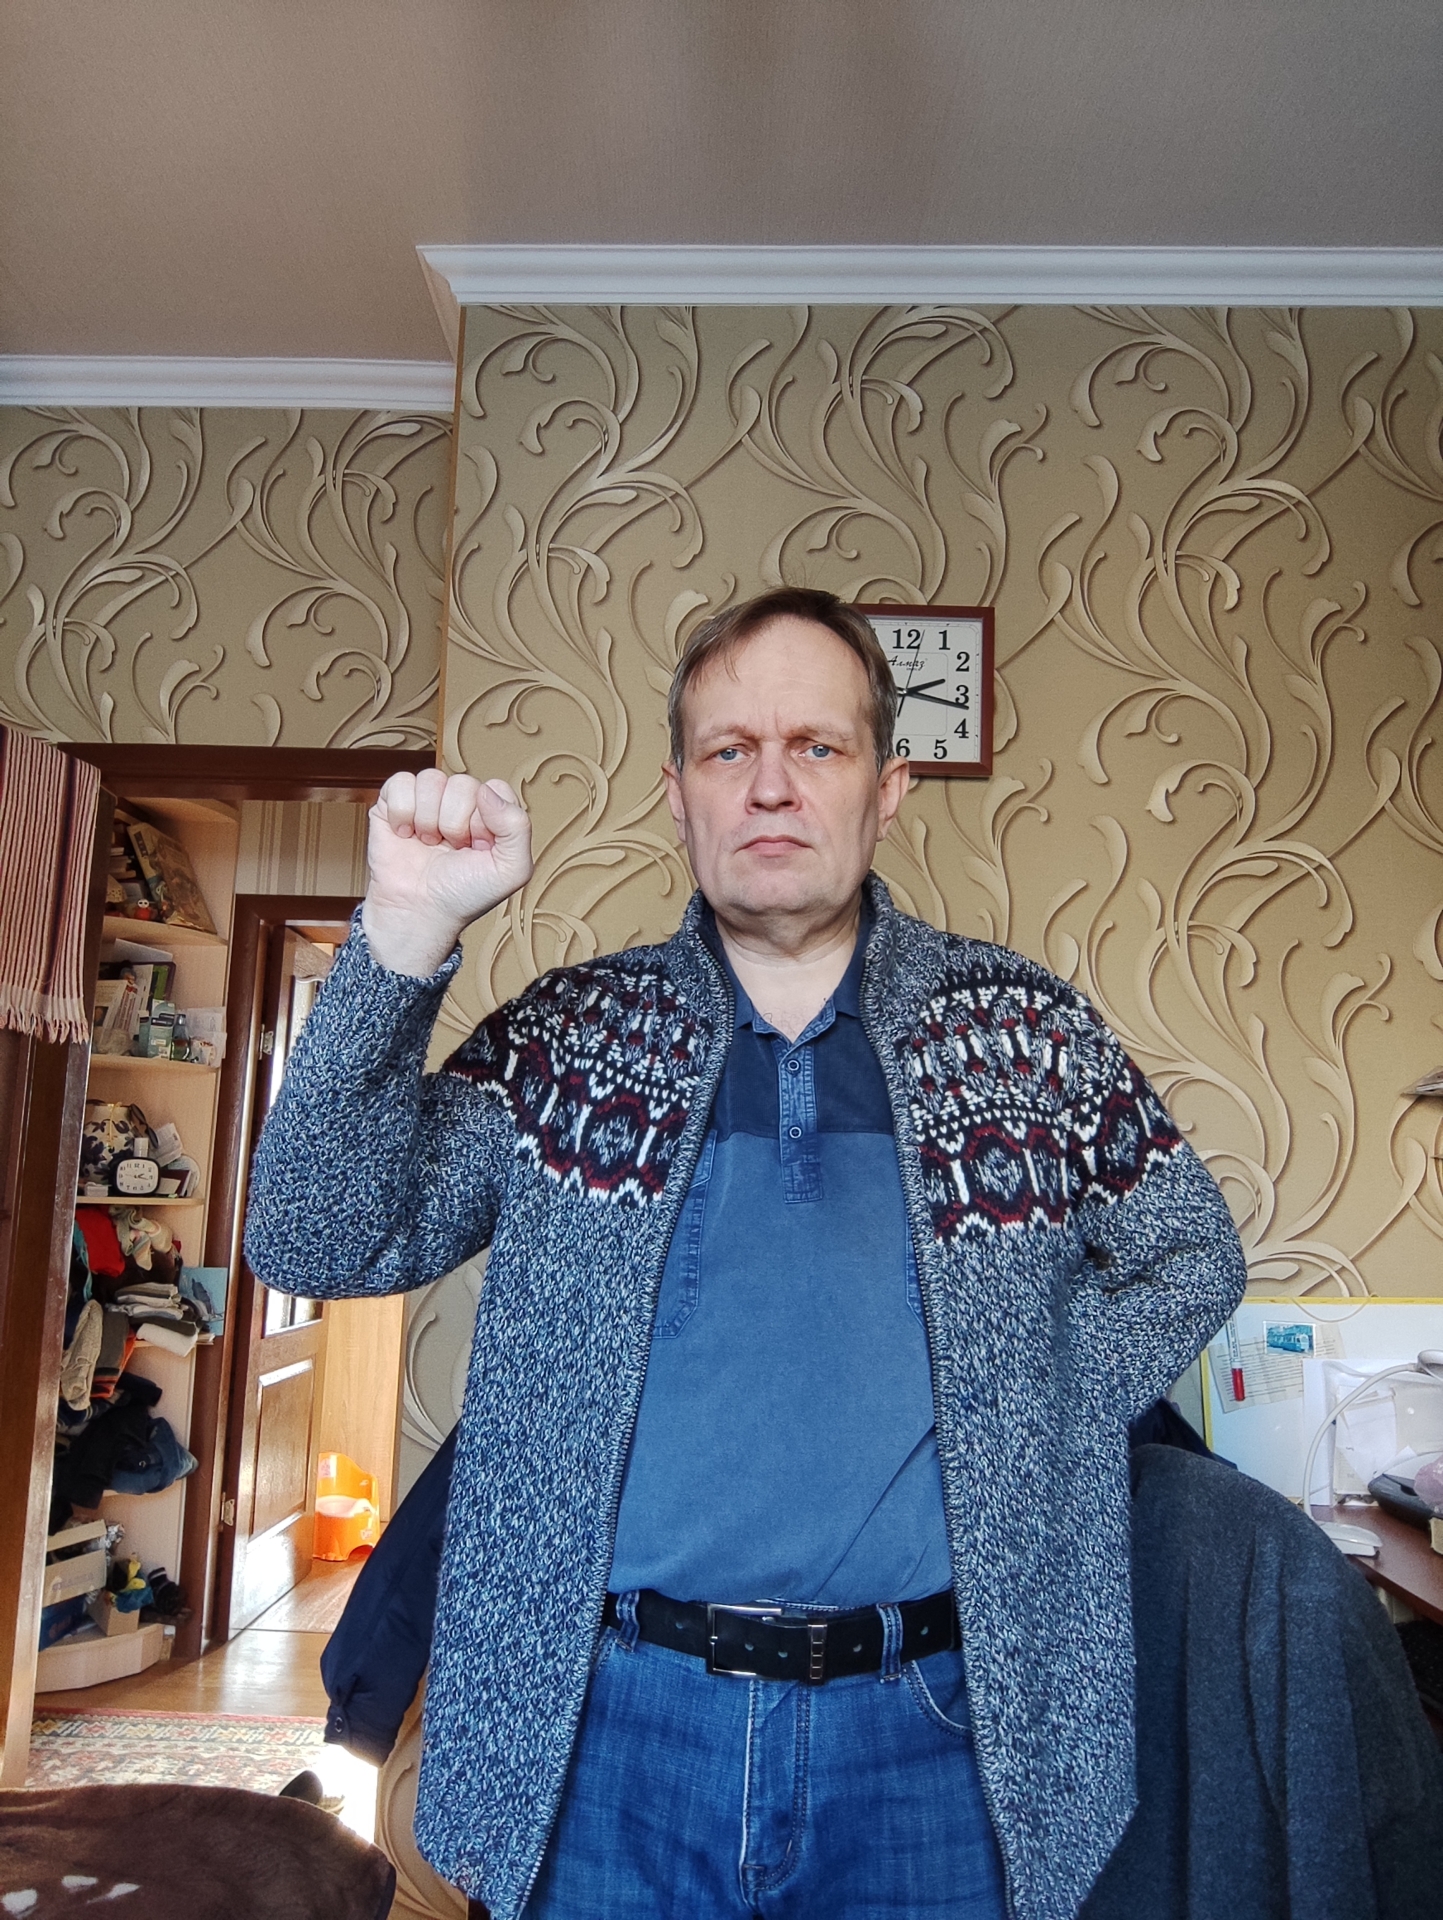
Label: clear